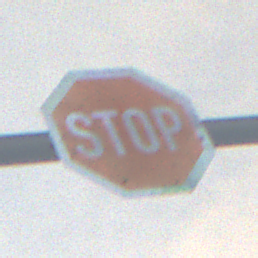
Verkehrszeichen: Stop
Umgebung: Outdoor, Nature
Tageszeit: SunriseSunset
Wetter: PartlyCloudy
Licht: Natural
Jahreszeit: NotSpecified
Kontrast: LowContrast